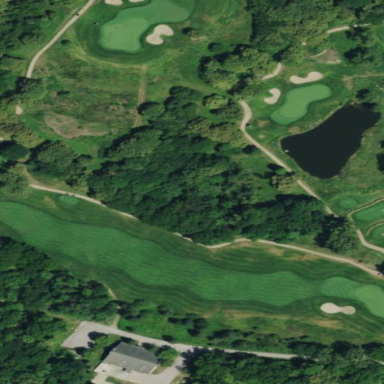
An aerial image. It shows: Area with grass used as rough in golf course.